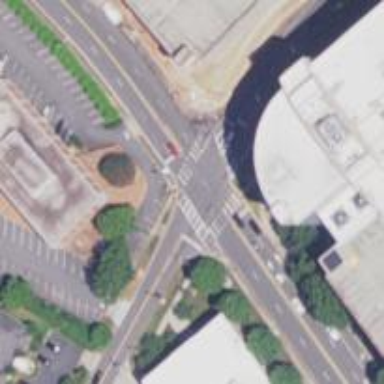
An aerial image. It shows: Marked road crossing.